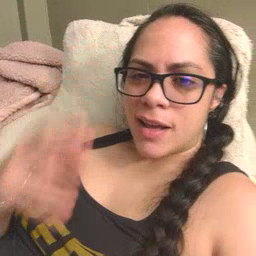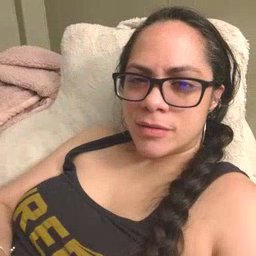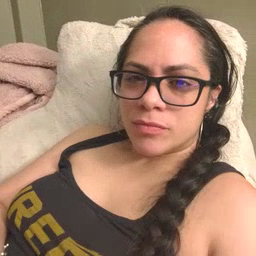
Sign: high